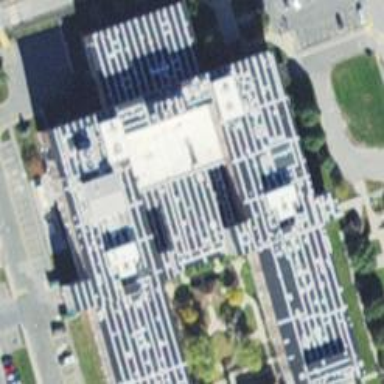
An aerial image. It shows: Hospital.